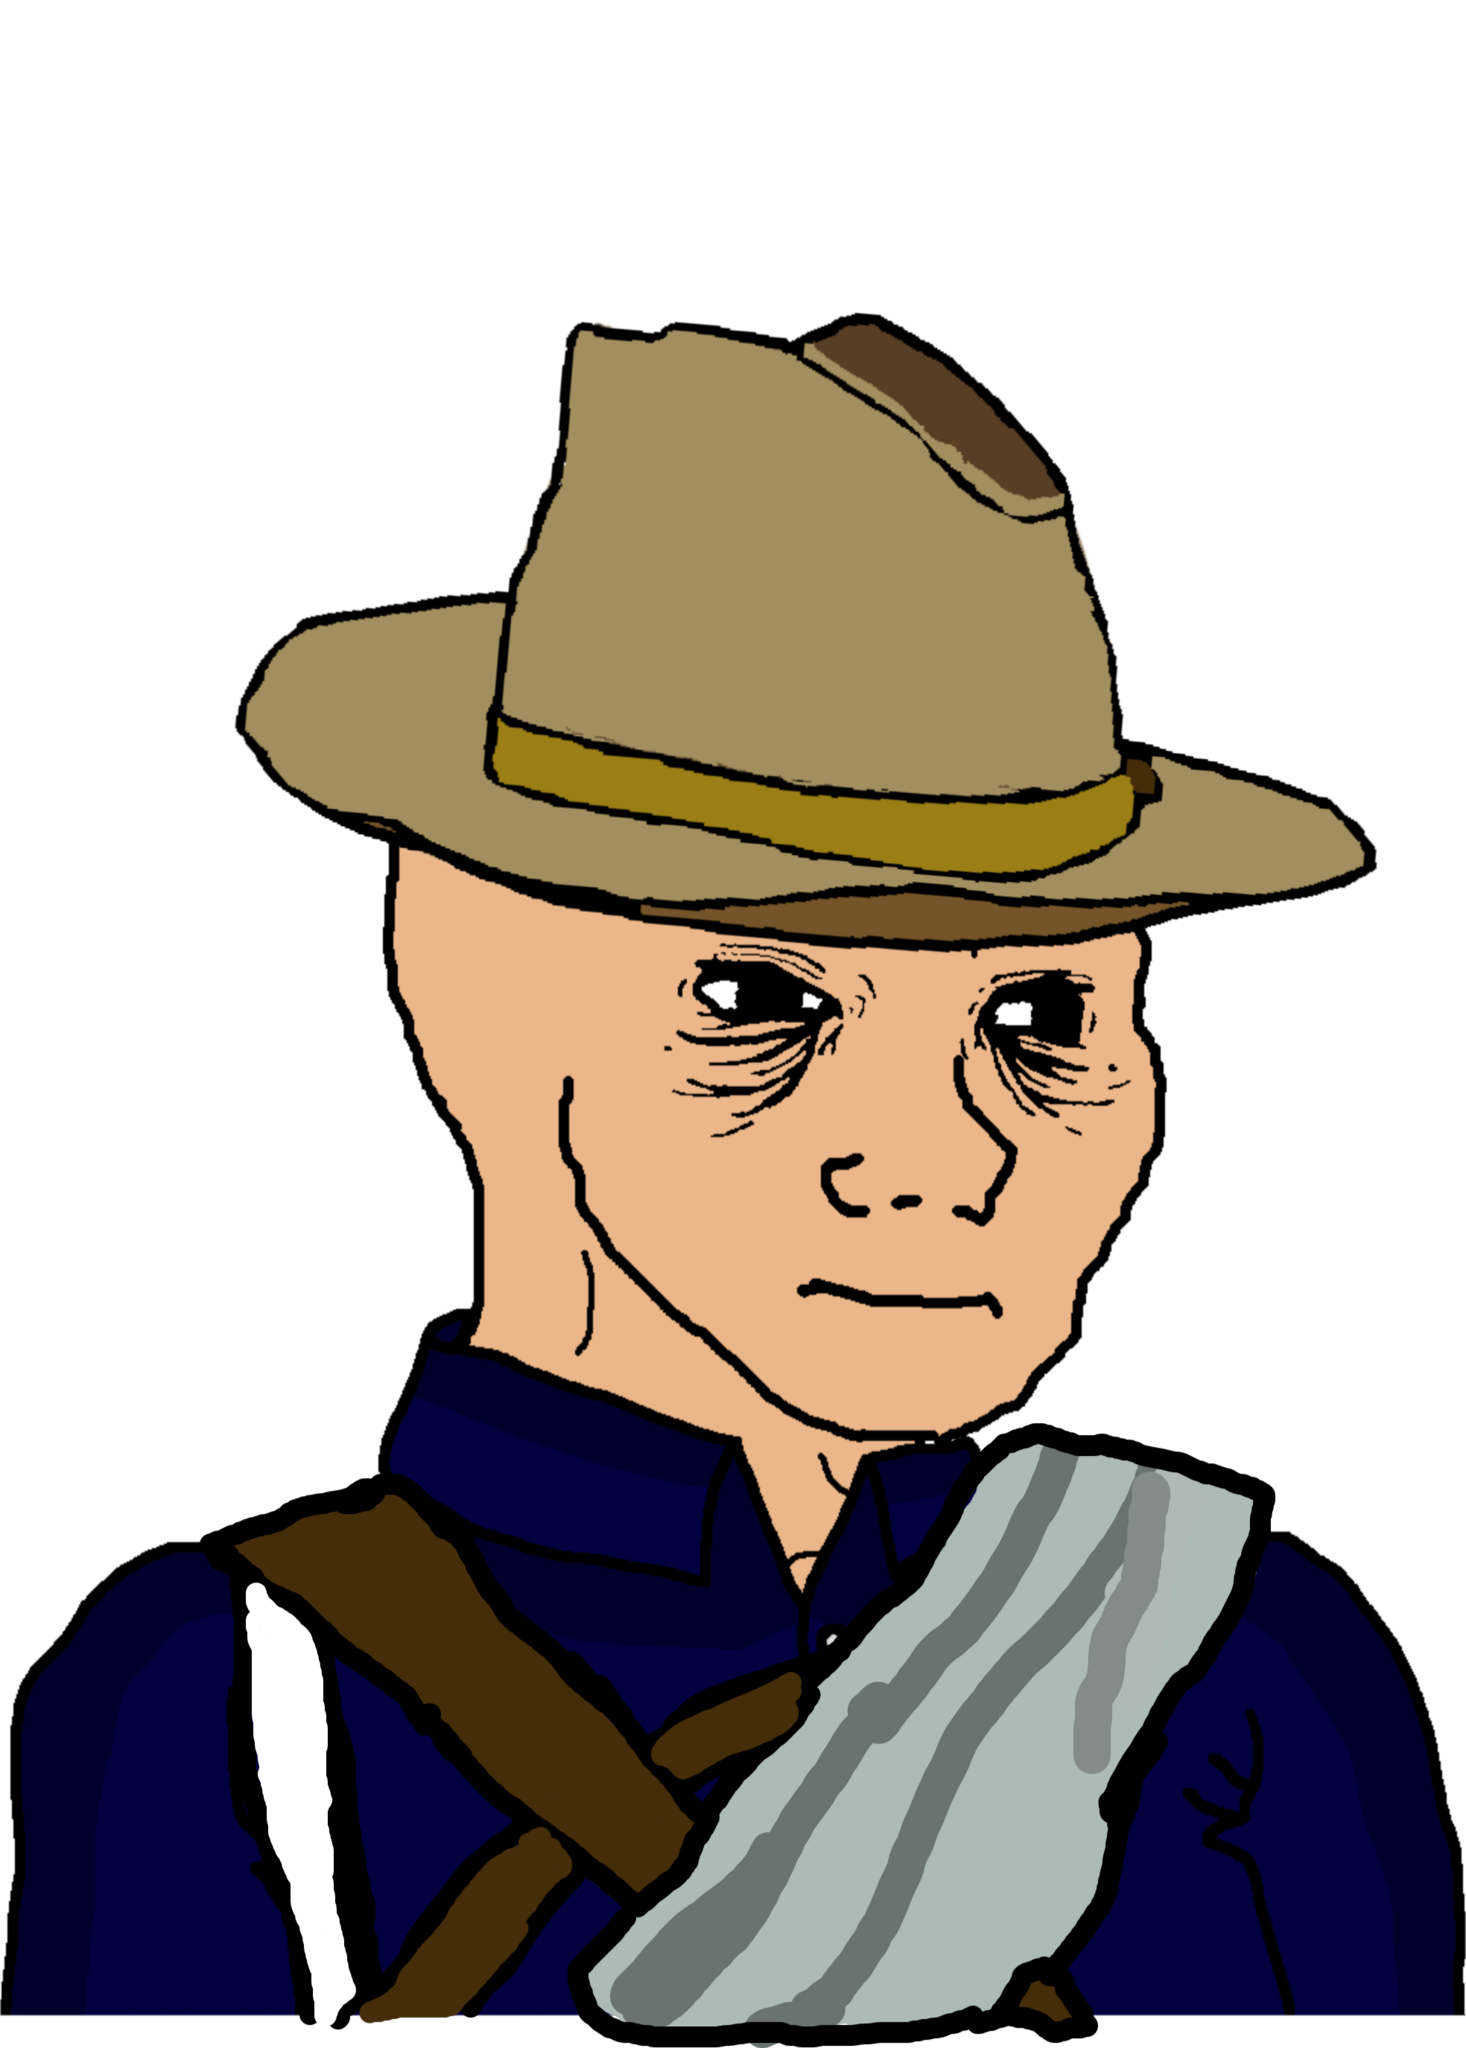
Label: 5_Tired_Wojak